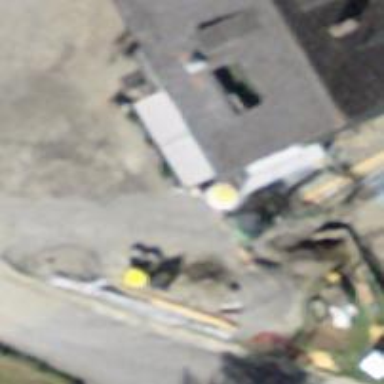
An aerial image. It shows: Restaurant.